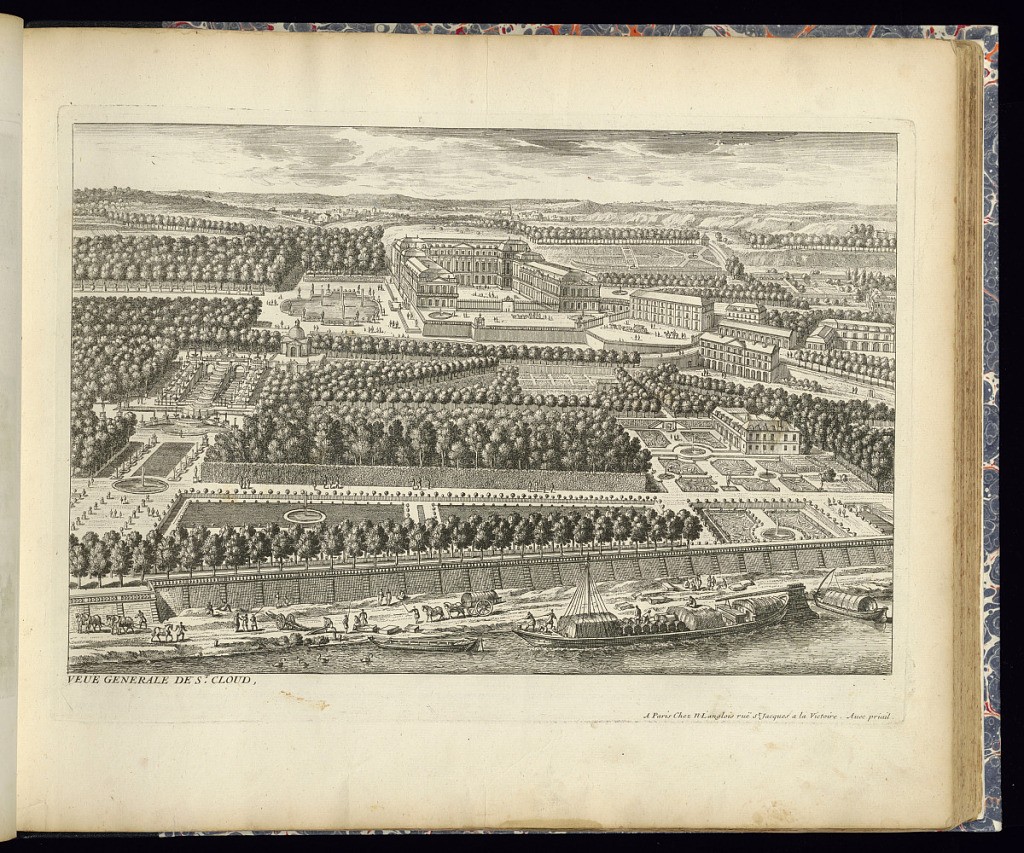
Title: VEUË GENERALE DE ST. CLOUD
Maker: Gabriel Perelle, French, 1604–1677
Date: late 17th century
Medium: Etching on laid paper
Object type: Print
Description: View of the chateau of St. Cloud within the larger park and surrounding garden featuring trees, parterre, cascade, fountains, and buildings. The river in the foreground with barges, figures, and horse-drawn carriages. Figures and carriages visible in the gardens. A townscape in the background. The plate is titled.